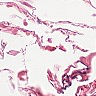
Metastatic tissue present: no